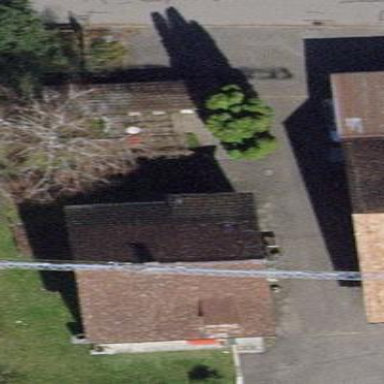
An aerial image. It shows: Building with tile roof.